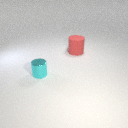
small cyan metal cylinder to the left of large red rubber cylinder